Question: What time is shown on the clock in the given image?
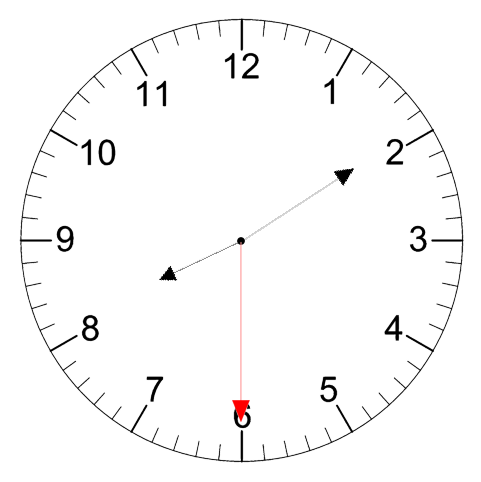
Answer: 08:09:30